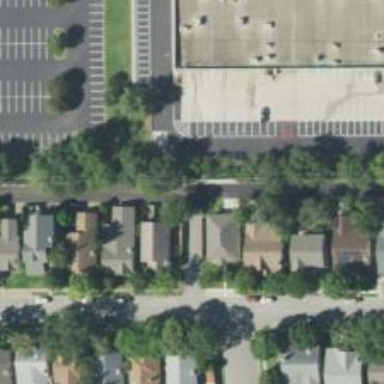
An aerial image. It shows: Alley classified as service road.